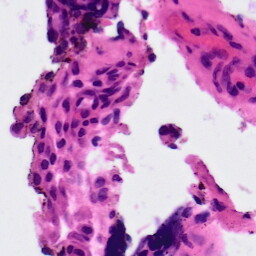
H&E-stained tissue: Ovarian